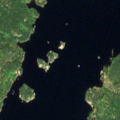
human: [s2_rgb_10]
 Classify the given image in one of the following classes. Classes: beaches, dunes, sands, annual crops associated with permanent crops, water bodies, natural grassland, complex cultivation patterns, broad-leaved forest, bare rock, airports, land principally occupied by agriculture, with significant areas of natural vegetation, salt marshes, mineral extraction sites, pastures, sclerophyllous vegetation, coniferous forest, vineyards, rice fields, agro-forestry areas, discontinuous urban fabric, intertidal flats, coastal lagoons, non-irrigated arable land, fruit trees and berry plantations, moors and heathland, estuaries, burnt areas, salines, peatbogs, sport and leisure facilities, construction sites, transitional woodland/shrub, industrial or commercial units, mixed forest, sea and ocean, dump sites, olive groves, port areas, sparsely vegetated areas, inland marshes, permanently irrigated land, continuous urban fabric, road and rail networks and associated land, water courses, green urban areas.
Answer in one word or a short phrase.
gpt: coniferous forest, mixed forest, water bodies